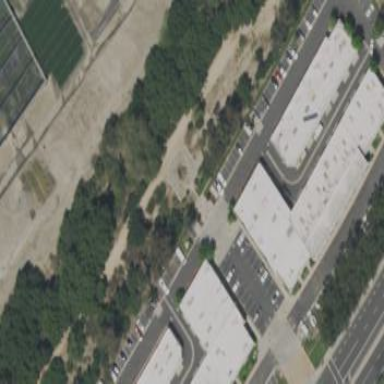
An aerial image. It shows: Commercial building.